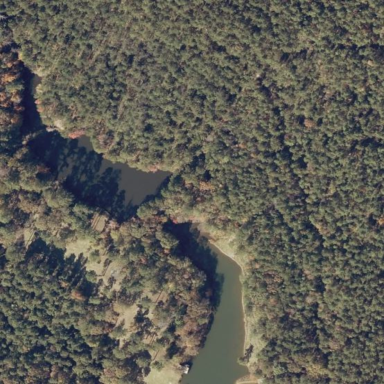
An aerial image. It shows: Serene pond surrounded by nature.